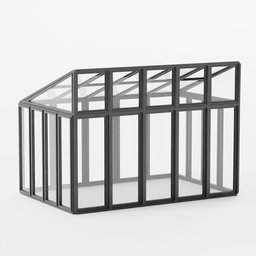
Label: architecture